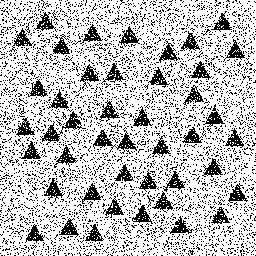
Squares: 0
Triangles: 44
Stars: 0
Total shapes: 44